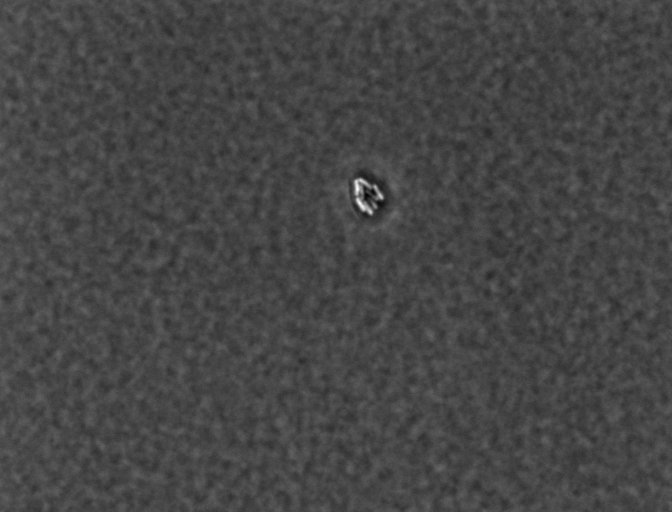
Salmonella enterica Enteritidis